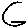
Label: moon